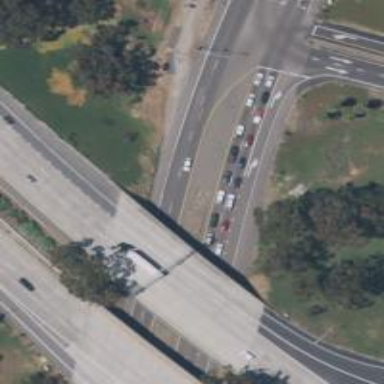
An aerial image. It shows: This image shows trunk highway that functions as expressway.